Interaction volume radius: 5 \u00c5
Interaction volume height: 20 \u00c5
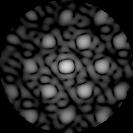
Disorder parameter: 0.2297